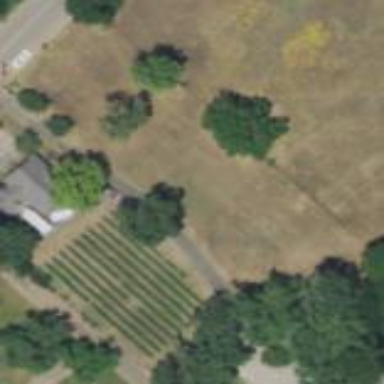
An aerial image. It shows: Vineyard with wine grapes as the crop.